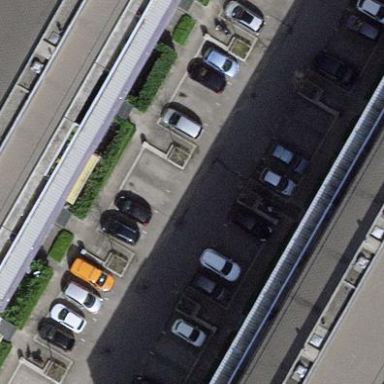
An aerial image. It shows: Parking area with surface.